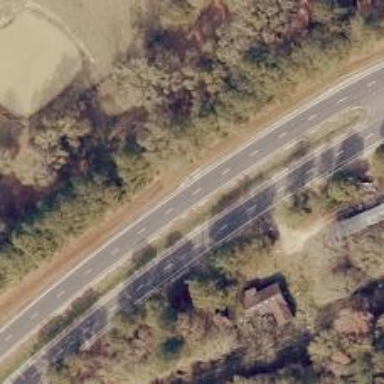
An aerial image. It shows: Primary highway with asphalt surface. It is dual carriageway.